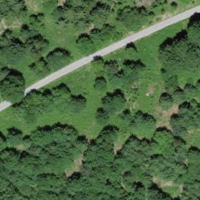
EUNIS habitat code: 43
Species observed at this site:
Anthonomus rubi
Trifolium pratense